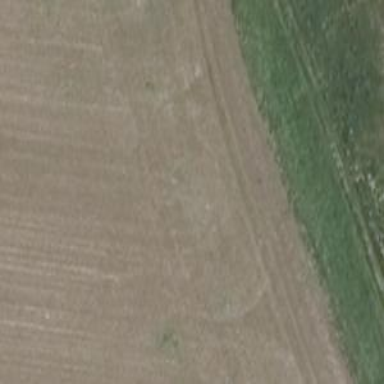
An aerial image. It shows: Grass track with grade 5 tracktype.